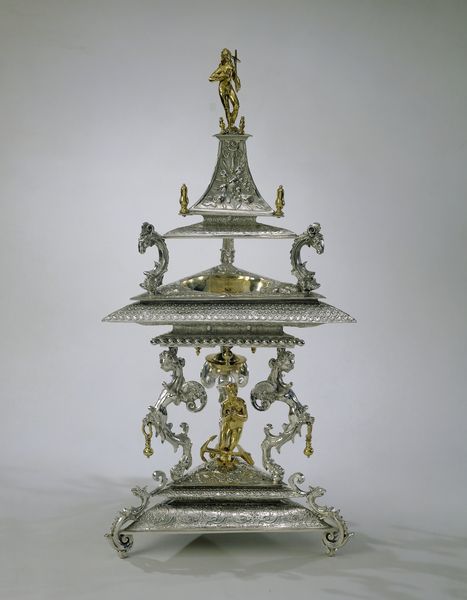
Titel: Opzetstuk van een driehoekig zoutvat, bekroond door de personificatie van de Hoop
Standort: Amsterdam
Institution: Rijksmuseum
Schlagwörter: allegorie, plateau, triangle, flamme, baroque, pyramide, croix, luxe, argent, figure, or, pendule, orfevre, surtout, fioriture